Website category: sports
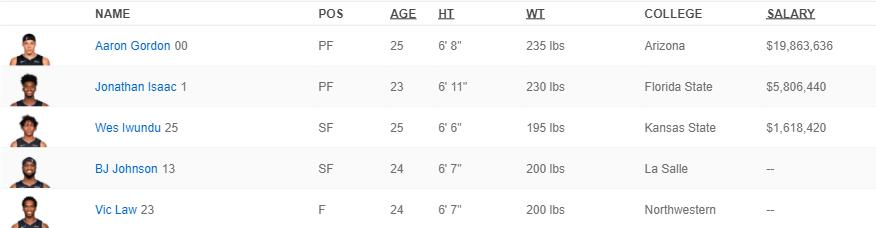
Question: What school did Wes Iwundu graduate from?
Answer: Kansas State

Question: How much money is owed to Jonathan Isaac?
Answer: $5,806,440

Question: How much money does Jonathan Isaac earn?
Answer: $5,806,440

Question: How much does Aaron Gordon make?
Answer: $19,863,636

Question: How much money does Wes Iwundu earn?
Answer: $1,618,420

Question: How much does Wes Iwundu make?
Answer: $1,618,420

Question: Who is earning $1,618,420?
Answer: Wes Iwundu

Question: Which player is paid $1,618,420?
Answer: Wes Iwundu

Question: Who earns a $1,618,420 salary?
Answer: Wes Iwundu

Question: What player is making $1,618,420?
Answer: Wes Iwundu

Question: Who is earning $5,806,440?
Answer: Jonathan Isaac

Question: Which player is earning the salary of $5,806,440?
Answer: Jonathan Isaac

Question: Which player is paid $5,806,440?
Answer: Jonathan Isaac

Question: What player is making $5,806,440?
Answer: Jonathan Isaac

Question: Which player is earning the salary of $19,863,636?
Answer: Aaron Gordon

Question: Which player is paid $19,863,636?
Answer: Aaron Gordon

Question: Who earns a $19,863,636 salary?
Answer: Aaron Gordon

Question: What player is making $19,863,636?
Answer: Aaron Gordon

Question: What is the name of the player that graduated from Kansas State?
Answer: Wes Iwundu

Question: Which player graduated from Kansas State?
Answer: Wes Iwundu

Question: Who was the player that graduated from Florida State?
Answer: Jonathan Isaac

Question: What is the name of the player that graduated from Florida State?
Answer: Jonathan Isaac

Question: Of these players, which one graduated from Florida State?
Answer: Jonathan Isaac

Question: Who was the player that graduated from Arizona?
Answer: Aaron Gordon

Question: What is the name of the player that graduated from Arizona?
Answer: Aaron Gordon

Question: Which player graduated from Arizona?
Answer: Aaron Gordon

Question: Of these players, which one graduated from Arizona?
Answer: Aaron Gordon

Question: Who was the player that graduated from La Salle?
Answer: BJ Johnson

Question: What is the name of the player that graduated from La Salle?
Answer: BJ Johnson

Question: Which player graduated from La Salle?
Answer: BJ Johnson

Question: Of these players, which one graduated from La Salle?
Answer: BJ Johnson

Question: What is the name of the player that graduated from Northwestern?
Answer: Vic Law

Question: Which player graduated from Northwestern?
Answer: Vic Law